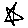
Label: star